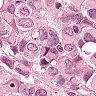
Metastatic tissue present: yes